Question: i have just format everything and copy the all required sources but
when i run any project in eclipse is going close and this error is displayed i don't understand why this error display
'''
i am using eclipse kepler 64 bit
'''

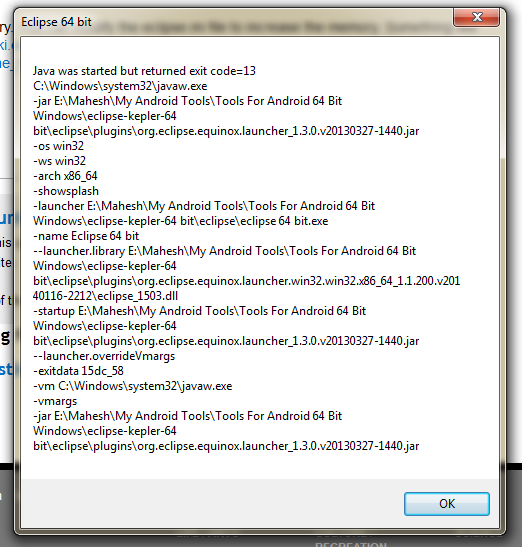
Answer: you must change to java 64 bit.
<URL>